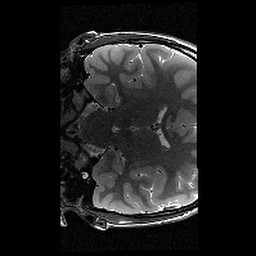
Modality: T2w
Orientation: coronal
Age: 12
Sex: male
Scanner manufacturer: siemens
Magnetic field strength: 3 T
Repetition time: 9.23 s
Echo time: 0.067 s